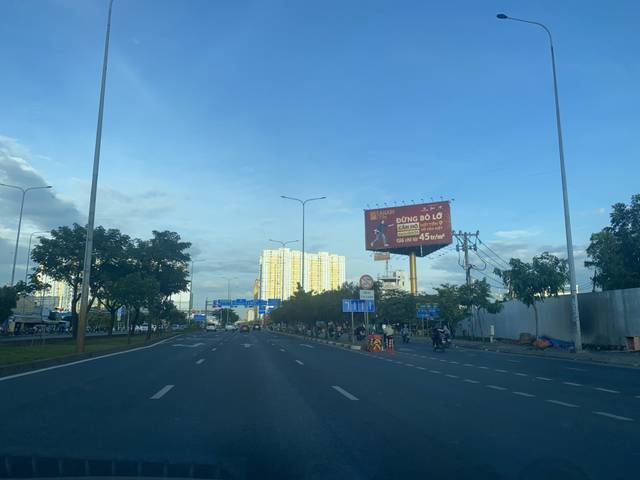
Region: Vietnam
Coordinates: 10.726, 106.619